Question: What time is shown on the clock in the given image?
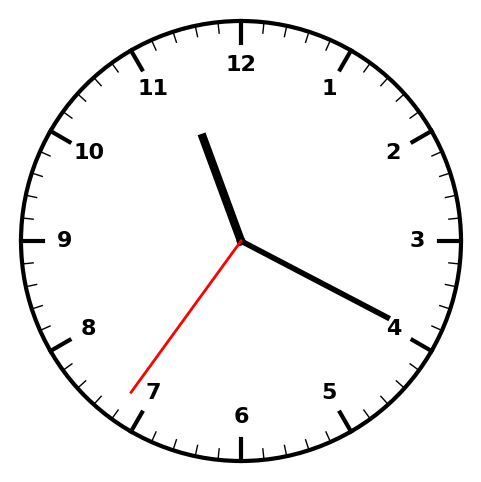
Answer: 11:19:36